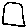
Label: square